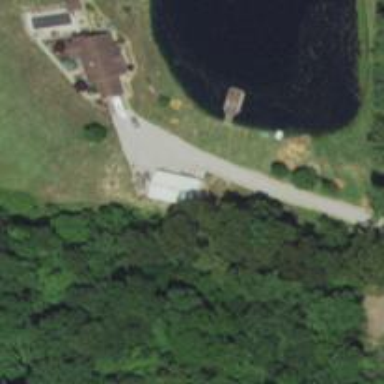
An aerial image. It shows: Driveway leading to service road.